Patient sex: M
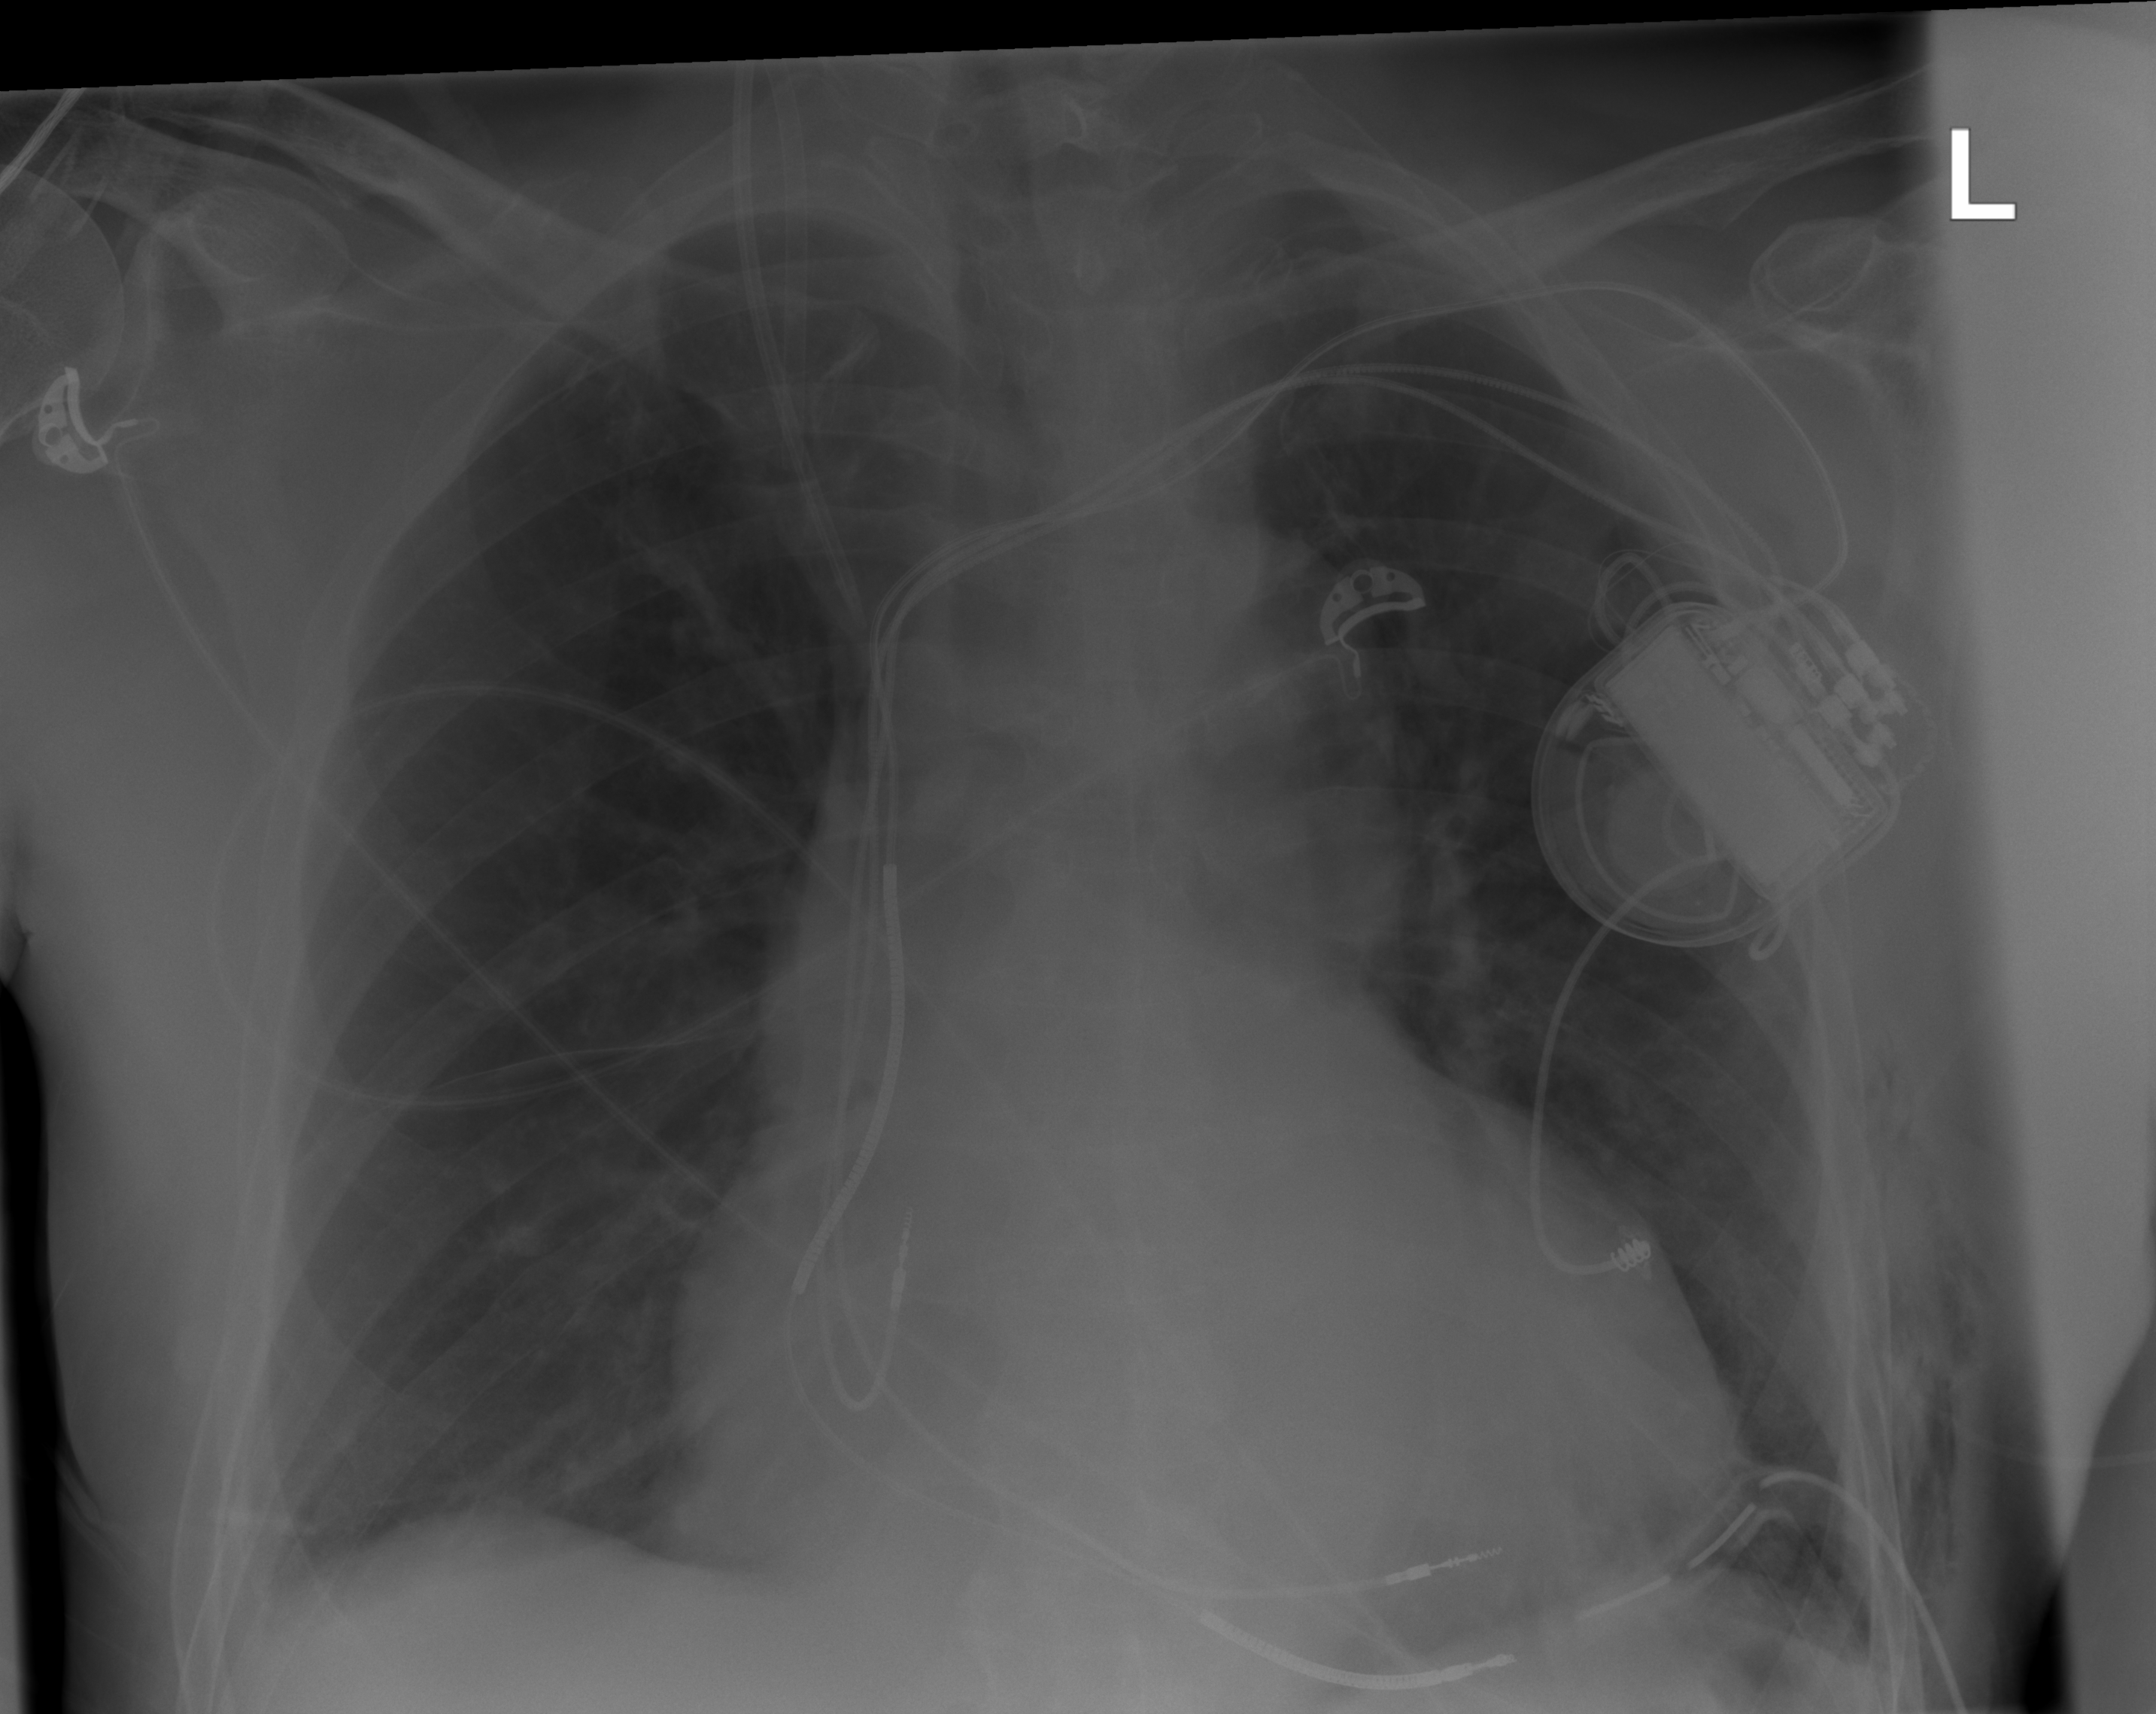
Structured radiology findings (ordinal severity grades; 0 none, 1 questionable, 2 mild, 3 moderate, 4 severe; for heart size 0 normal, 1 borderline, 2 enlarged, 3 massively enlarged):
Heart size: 1
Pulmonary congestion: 0
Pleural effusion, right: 0
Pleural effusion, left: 0
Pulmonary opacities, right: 0
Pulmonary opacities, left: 0
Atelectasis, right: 0
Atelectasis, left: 0